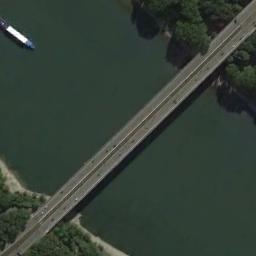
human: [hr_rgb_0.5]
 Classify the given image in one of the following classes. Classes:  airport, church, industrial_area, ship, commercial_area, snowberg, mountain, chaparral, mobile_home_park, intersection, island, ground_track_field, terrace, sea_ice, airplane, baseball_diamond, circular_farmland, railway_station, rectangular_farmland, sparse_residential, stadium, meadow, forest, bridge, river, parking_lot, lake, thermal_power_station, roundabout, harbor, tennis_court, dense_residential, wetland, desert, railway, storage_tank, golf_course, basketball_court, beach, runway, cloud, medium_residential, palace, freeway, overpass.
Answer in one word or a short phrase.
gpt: bridge